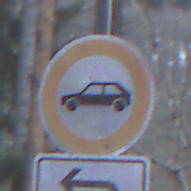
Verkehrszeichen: VerbotPersonenkraftwagen
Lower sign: RichtungsangabeDurchPfeile2
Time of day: MorningAfternoon
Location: Outdoor (Nature)
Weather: Overcast
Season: Winter
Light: Natural